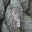
Label: 8